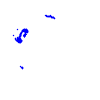
Particle: electron